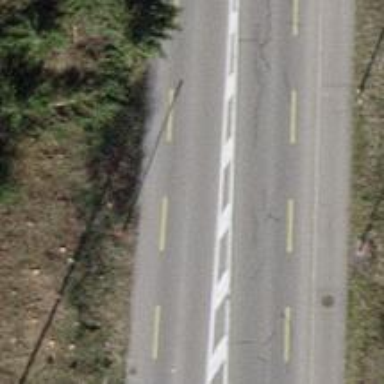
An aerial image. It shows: Lift gate barrier.